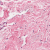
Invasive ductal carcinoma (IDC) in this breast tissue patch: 0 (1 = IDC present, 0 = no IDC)